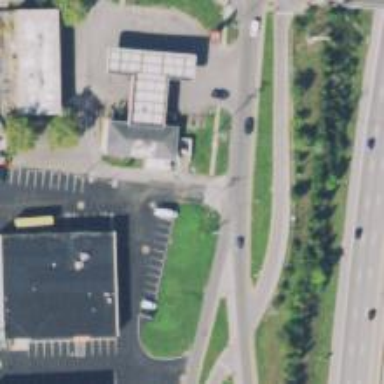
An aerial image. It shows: Convenience shop.